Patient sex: M
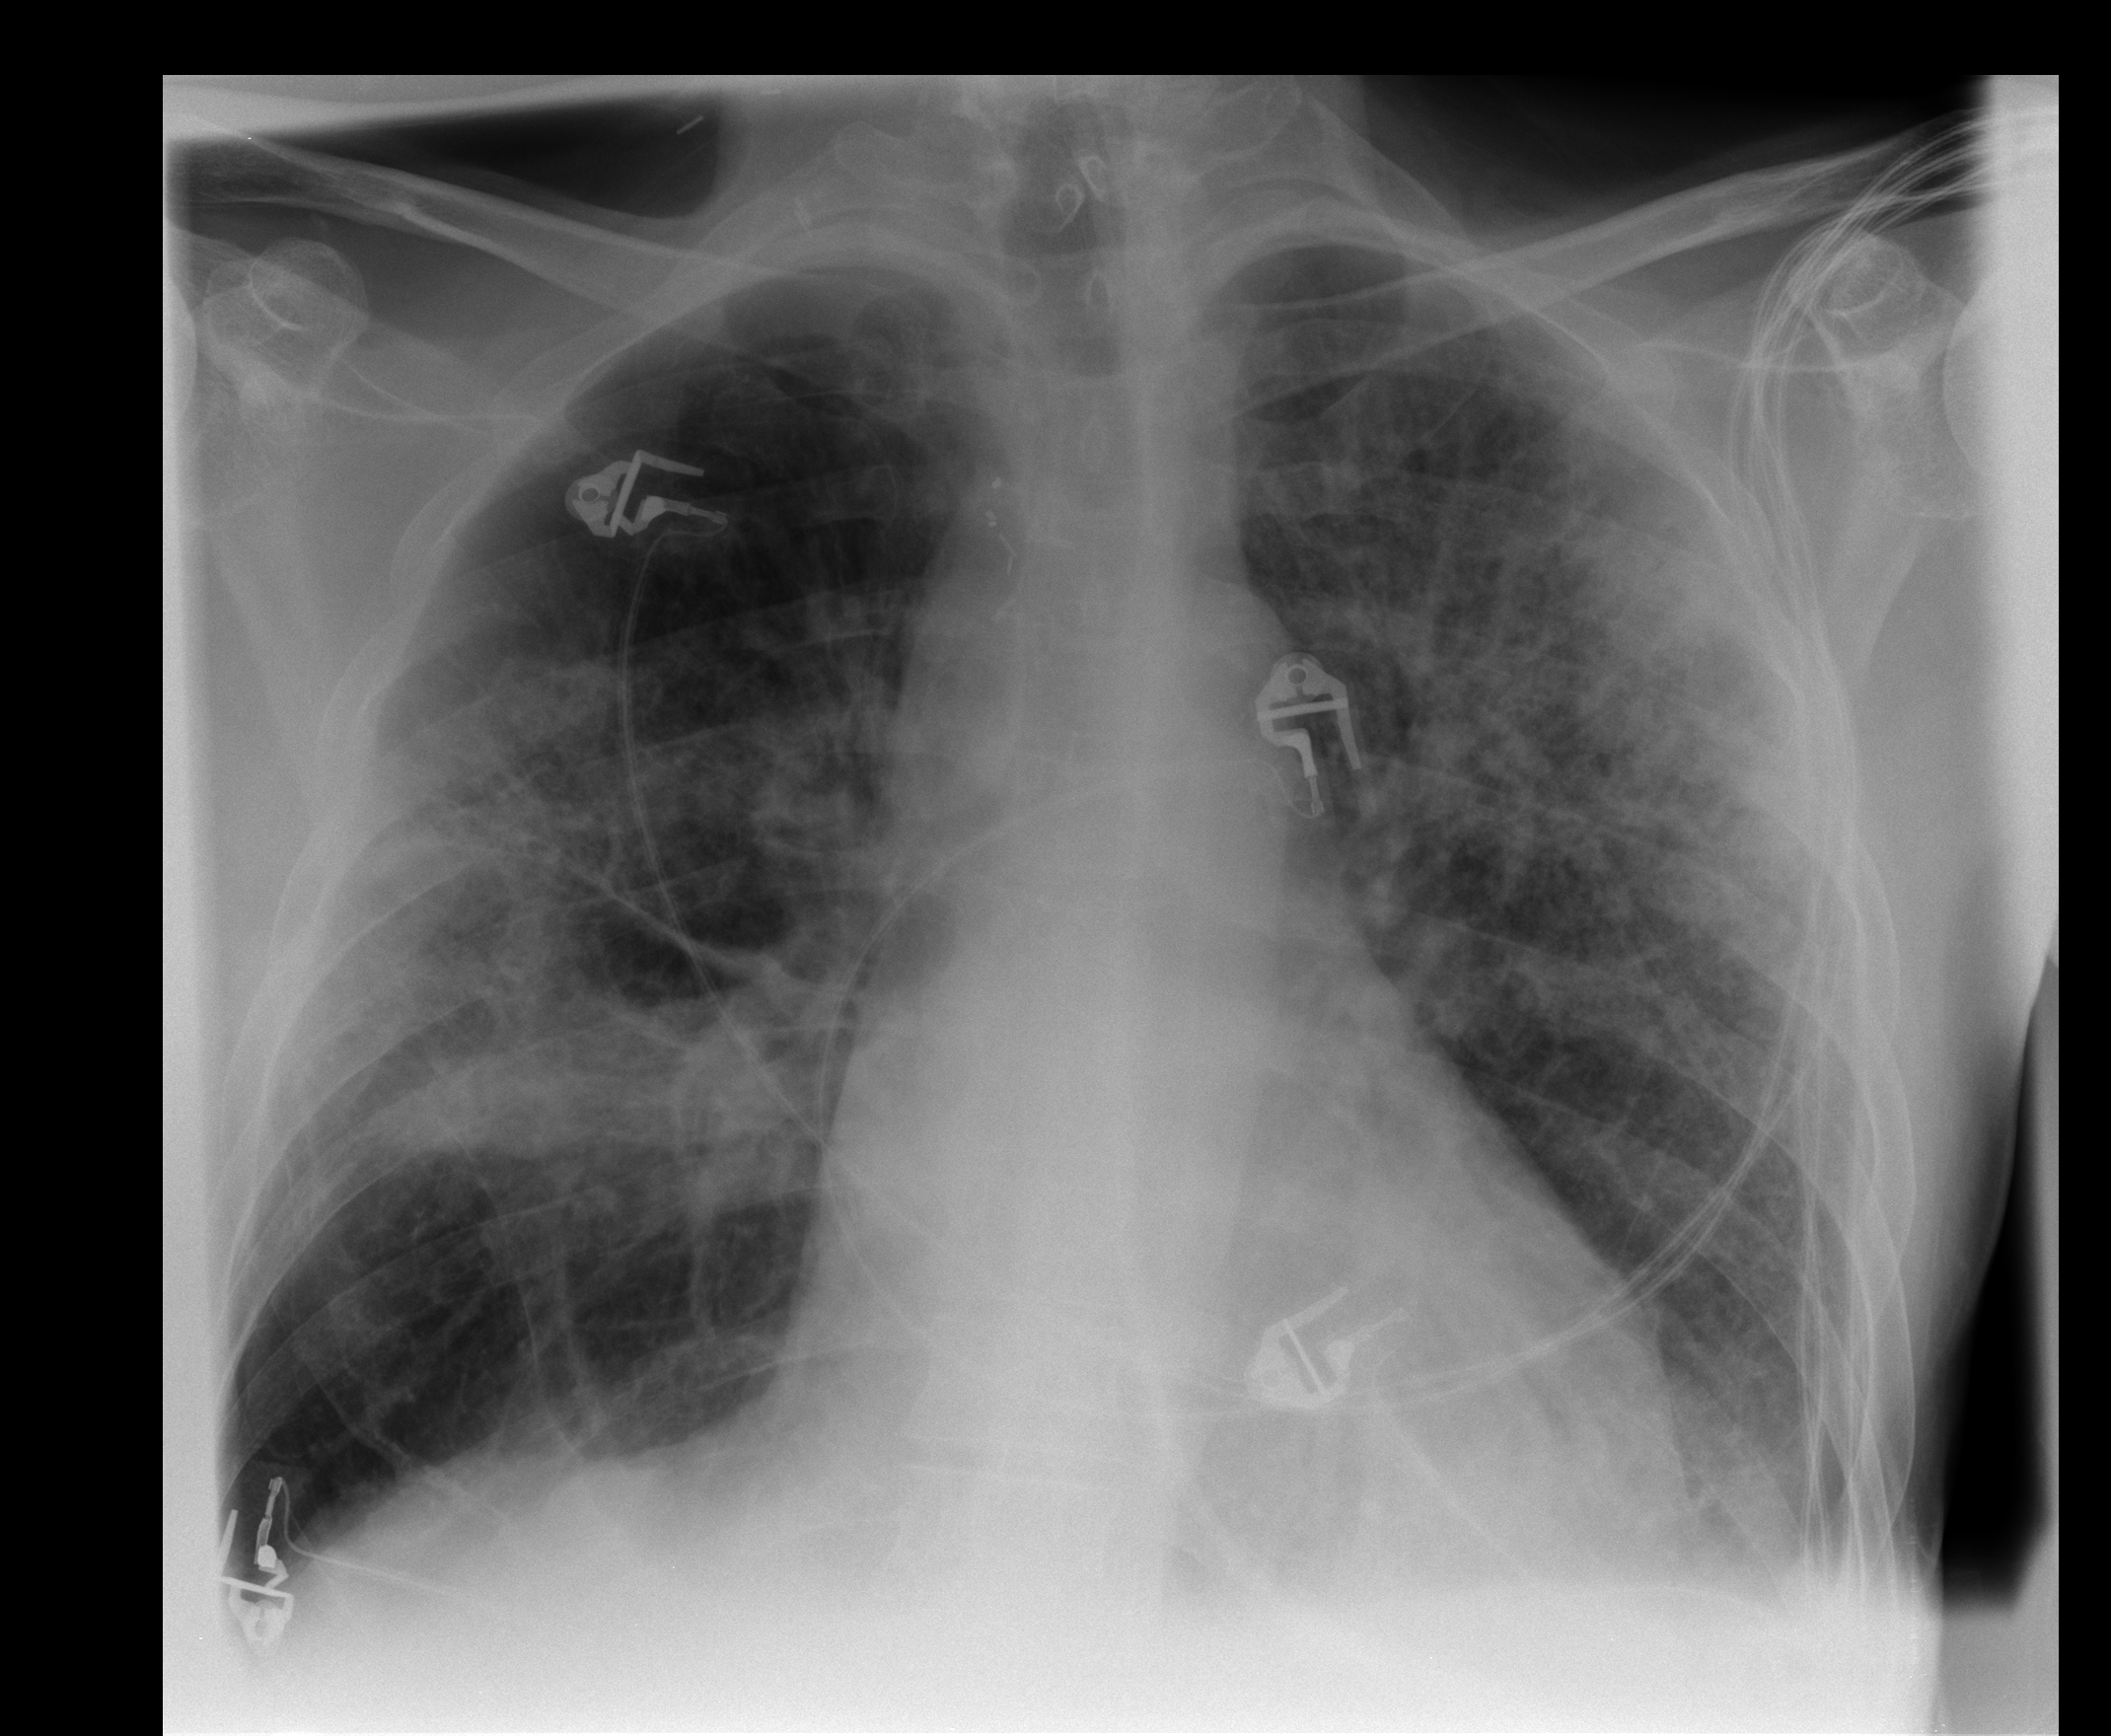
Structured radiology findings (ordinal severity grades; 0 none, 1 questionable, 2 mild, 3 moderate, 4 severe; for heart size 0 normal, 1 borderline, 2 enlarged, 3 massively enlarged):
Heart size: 0
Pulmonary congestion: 0
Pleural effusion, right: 2
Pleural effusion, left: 0
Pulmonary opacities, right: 3
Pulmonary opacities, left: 3
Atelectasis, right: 2
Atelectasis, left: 0